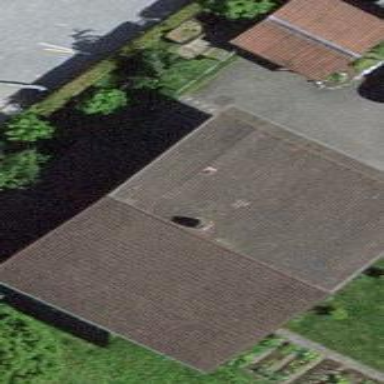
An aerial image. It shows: View of roof of building.